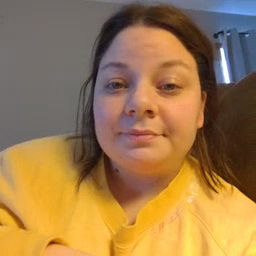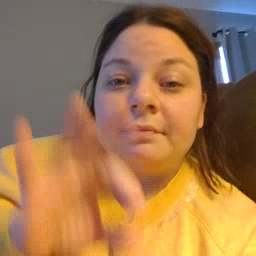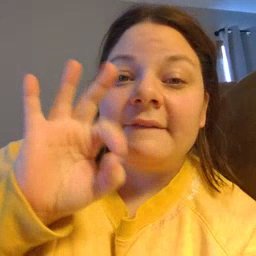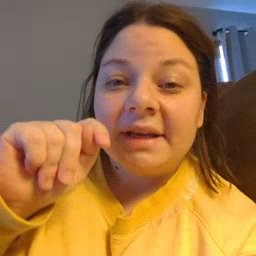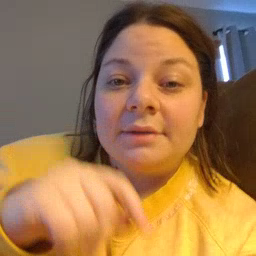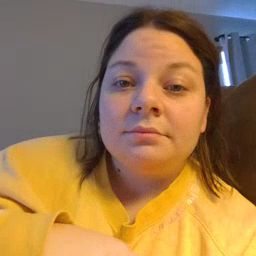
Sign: feet